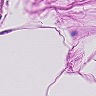
Metastatic tissue present: no